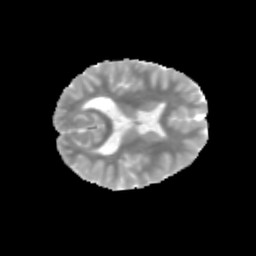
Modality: MD
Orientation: axial
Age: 11
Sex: male
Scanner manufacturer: siemens
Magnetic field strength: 3 T
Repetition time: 3.8 s
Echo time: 0.07 s